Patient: sex M, age 48
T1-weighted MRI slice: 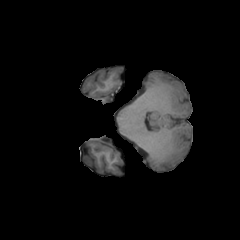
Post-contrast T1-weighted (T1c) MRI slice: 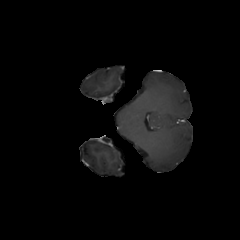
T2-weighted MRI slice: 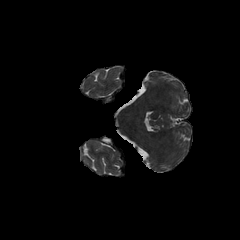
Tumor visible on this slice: no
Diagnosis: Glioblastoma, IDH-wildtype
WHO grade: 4